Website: home-depot
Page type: billing-address
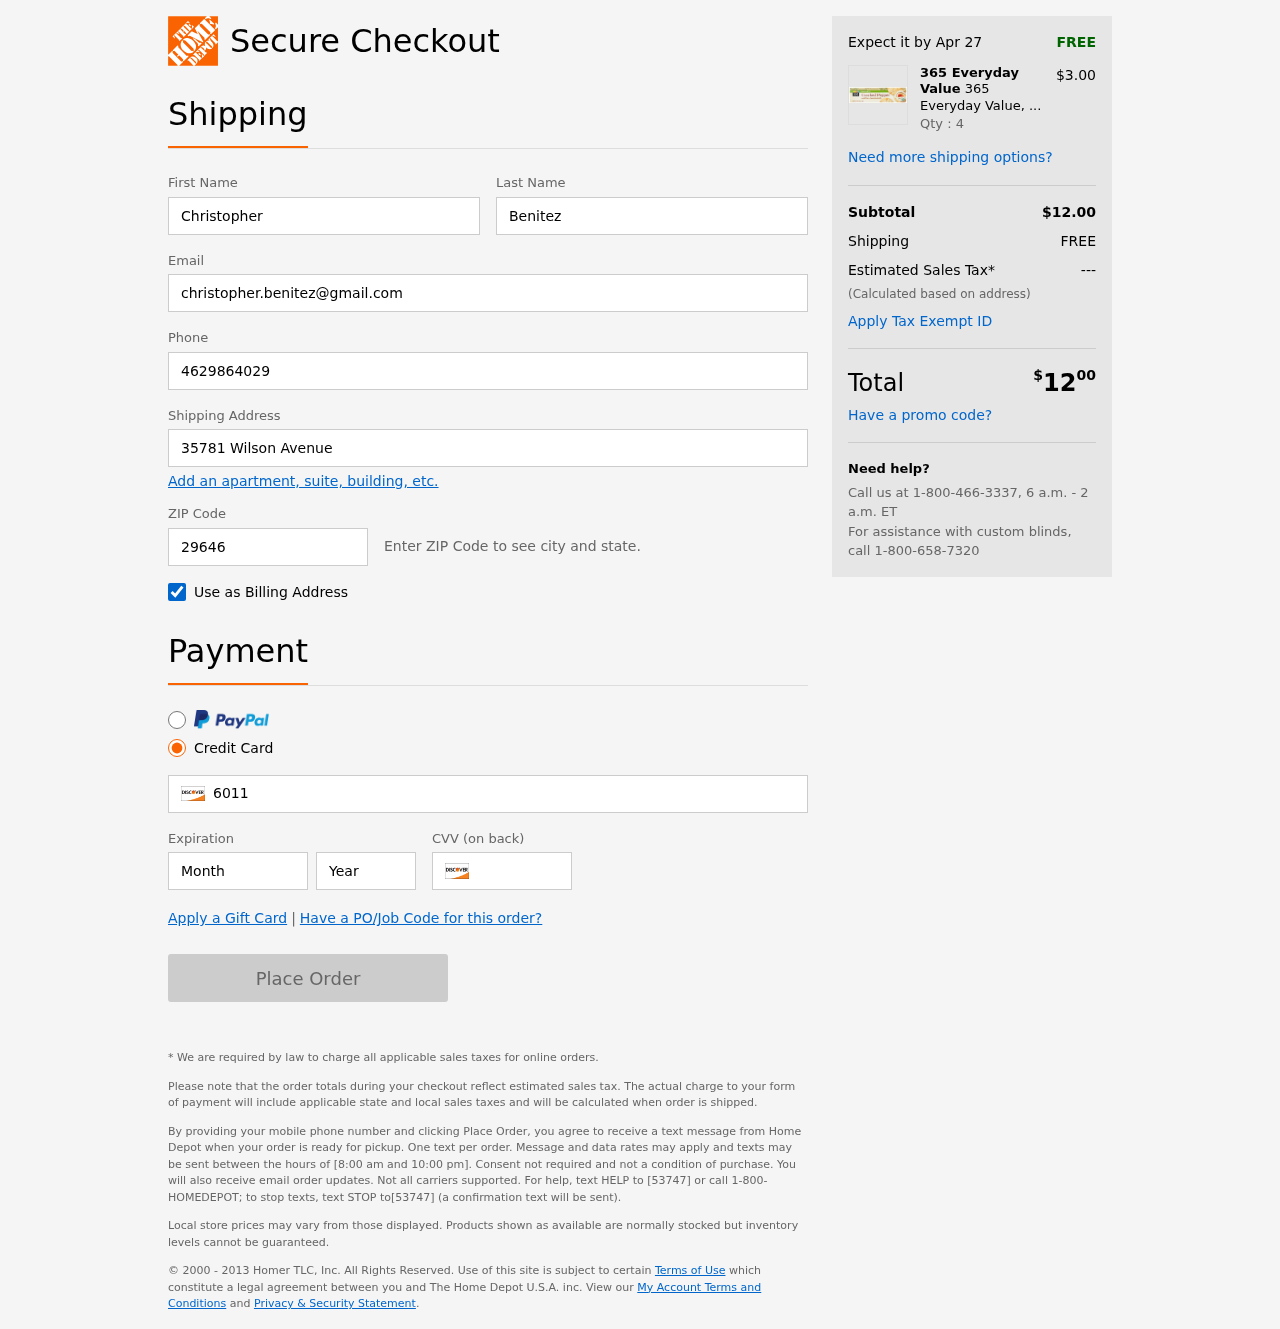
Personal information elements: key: PII_FIRSTNAME
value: Christopher
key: PII_LASTNAME
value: Benitez
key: PII_EMAIL
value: christopher.benitez@gmail.com
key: PII_PHONE
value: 4629864029
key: PII_STREET
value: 35781 Wilson Avenue
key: PII_POSTCODE
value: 29646
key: PII_CARD_NUMBER
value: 6011 8368 7074 9588
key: PII_CARD_EXPIRY_MONTH
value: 04
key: PII_CARD_CVV
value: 260
Product elements: key: PRODUCT1_BRAND
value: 365 Everyday Value
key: PRODUCT1_NAME
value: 365 Everyday Value, Organic Cracked Pepper Water Crackers, 4.4 oz
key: PRODUCT1_PRICE
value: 3
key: PRODUCT1_QUANTITY
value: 4
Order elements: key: ORDER_DELIVERY_DATE
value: Apr 27
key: ORDER_SUBTOTAL
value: $12.00
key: ORDER_SHIPPING_COST
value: FREE
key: ORDER_TAX
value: ---
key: ORDER_TOTAL2
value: $1200